Question: I'm trying to import a android cordova project to Eclipse:
I run the followings commands in CMD:
'''
cordova create XYZ com.falk.xyz XINF
cordova platform add android
cordova build
'''
Then I imported the XYZ\platformsndroid folder to Eclipse

'''
CONSOLE:
/XINF/gen already exists but is not a source folder. Convert to a source folder or rename it.
'''
Also, I do this:
> Package Explorer -> Right click the project -> "Android Tools" -> "Fix
Project Properties" Project -> Clean
Please, someone can help me?
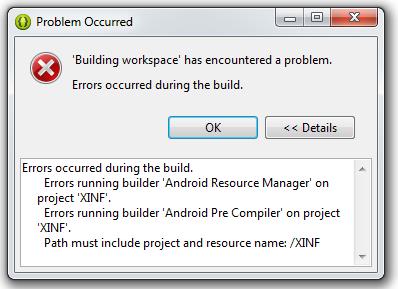
Answer: '''
Right click on the project and go to "Properties"
Select "Java Build Path" on the left
Open "Source" tab
Click "Add Folder..."
Check "gen" folder and click Ok and Ok again
Again right click on the project and in the "Andriod Tools" click on "Fix Project Properties"
'''